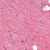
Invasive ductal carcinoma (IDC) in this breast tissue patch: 0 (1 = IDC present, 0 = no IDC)